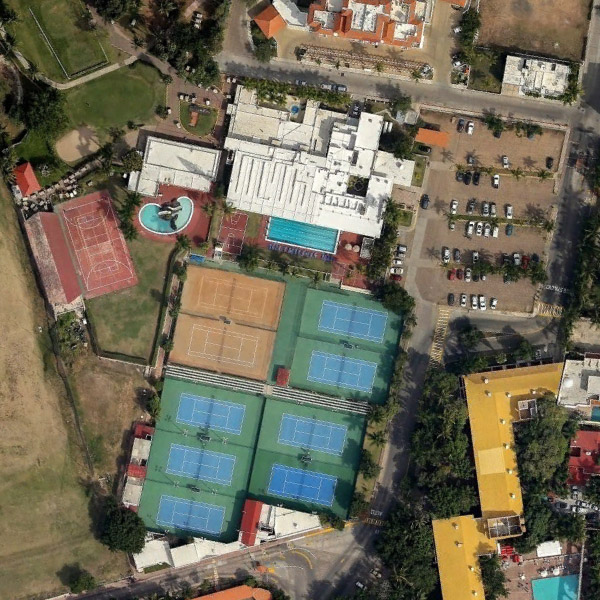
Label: Resort